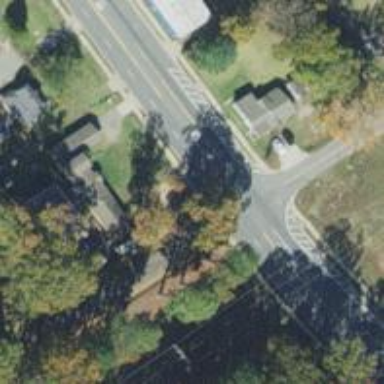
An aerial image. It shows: Unmarked road crossing.